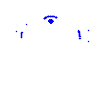
Particle: pion